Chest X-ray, PA view. Patient: 57 years old, sex F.
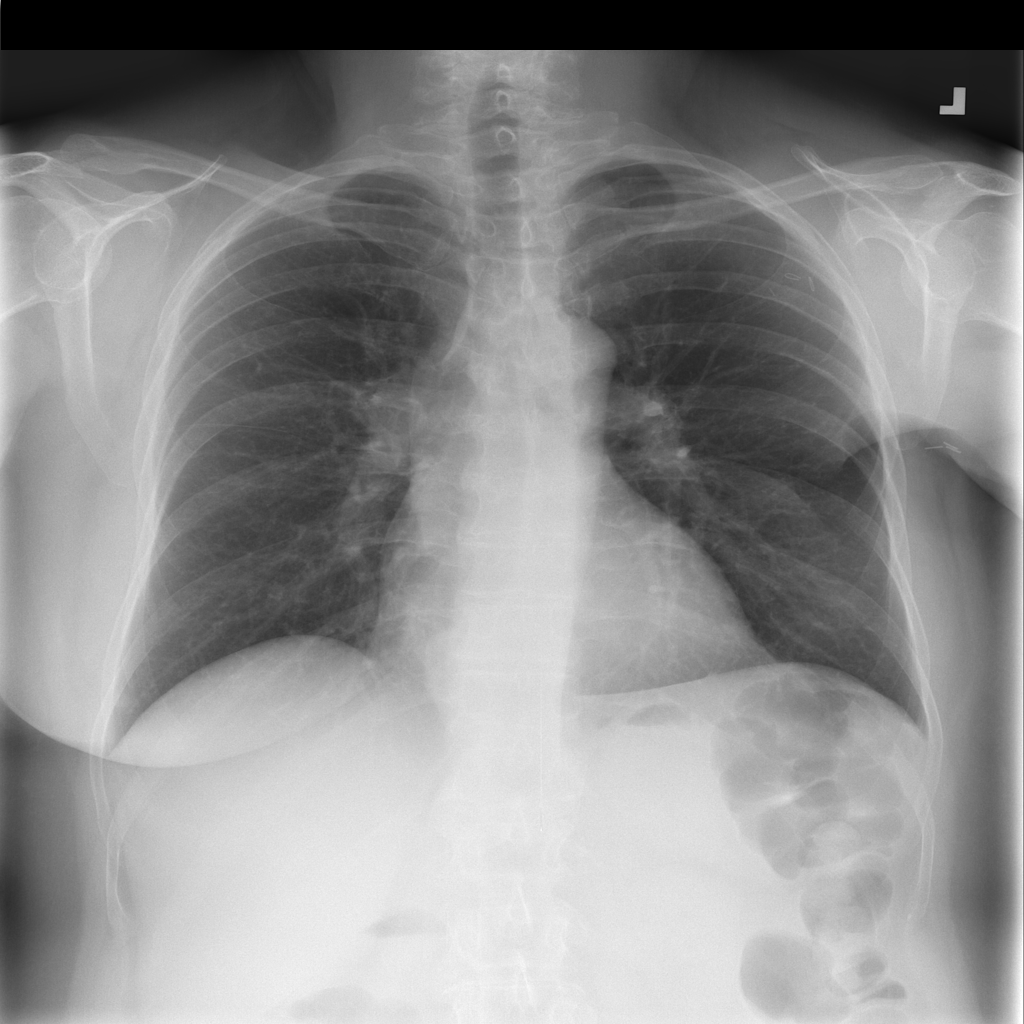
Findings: No Finding